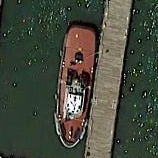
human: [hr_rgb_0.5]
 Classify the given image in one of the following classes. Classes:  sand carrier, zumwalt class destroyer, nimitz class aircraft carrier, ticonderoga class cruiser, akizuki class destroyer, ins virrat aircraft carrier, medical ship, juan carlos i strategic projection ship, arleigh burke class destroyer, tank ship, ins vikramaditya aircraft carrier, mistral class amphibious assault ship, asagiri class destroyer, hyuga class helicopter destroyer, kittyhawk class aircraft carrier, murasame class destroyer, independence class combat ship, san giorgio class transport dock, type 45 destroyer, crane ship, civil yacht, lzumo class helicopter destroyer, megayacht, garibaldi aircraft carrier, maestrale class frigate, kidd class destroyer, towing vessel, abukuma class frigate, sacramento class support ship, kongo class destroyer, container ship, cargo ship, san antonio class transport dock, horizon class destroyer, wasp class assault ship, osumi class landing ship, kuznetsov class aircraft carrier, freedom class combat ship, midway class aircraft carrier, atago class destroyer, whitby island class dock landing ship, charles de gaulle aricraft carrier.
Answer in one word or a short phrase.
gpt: Towing vessel